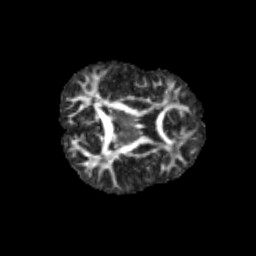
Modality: FA
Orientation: axial
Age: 12
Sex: male
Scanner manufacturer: siemens
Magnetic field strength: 3 T
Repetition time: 3.8 s
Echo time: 0.07 s